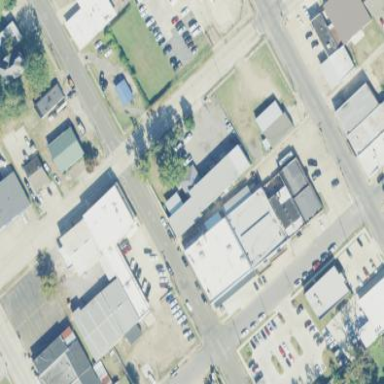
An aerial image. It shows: Building.